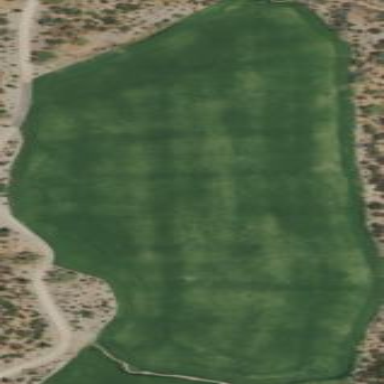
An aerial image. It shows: Golf fairway in the image.